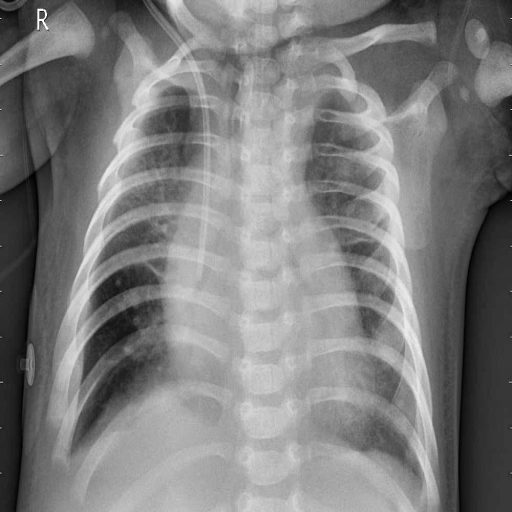
Finding: PNEUMONIA